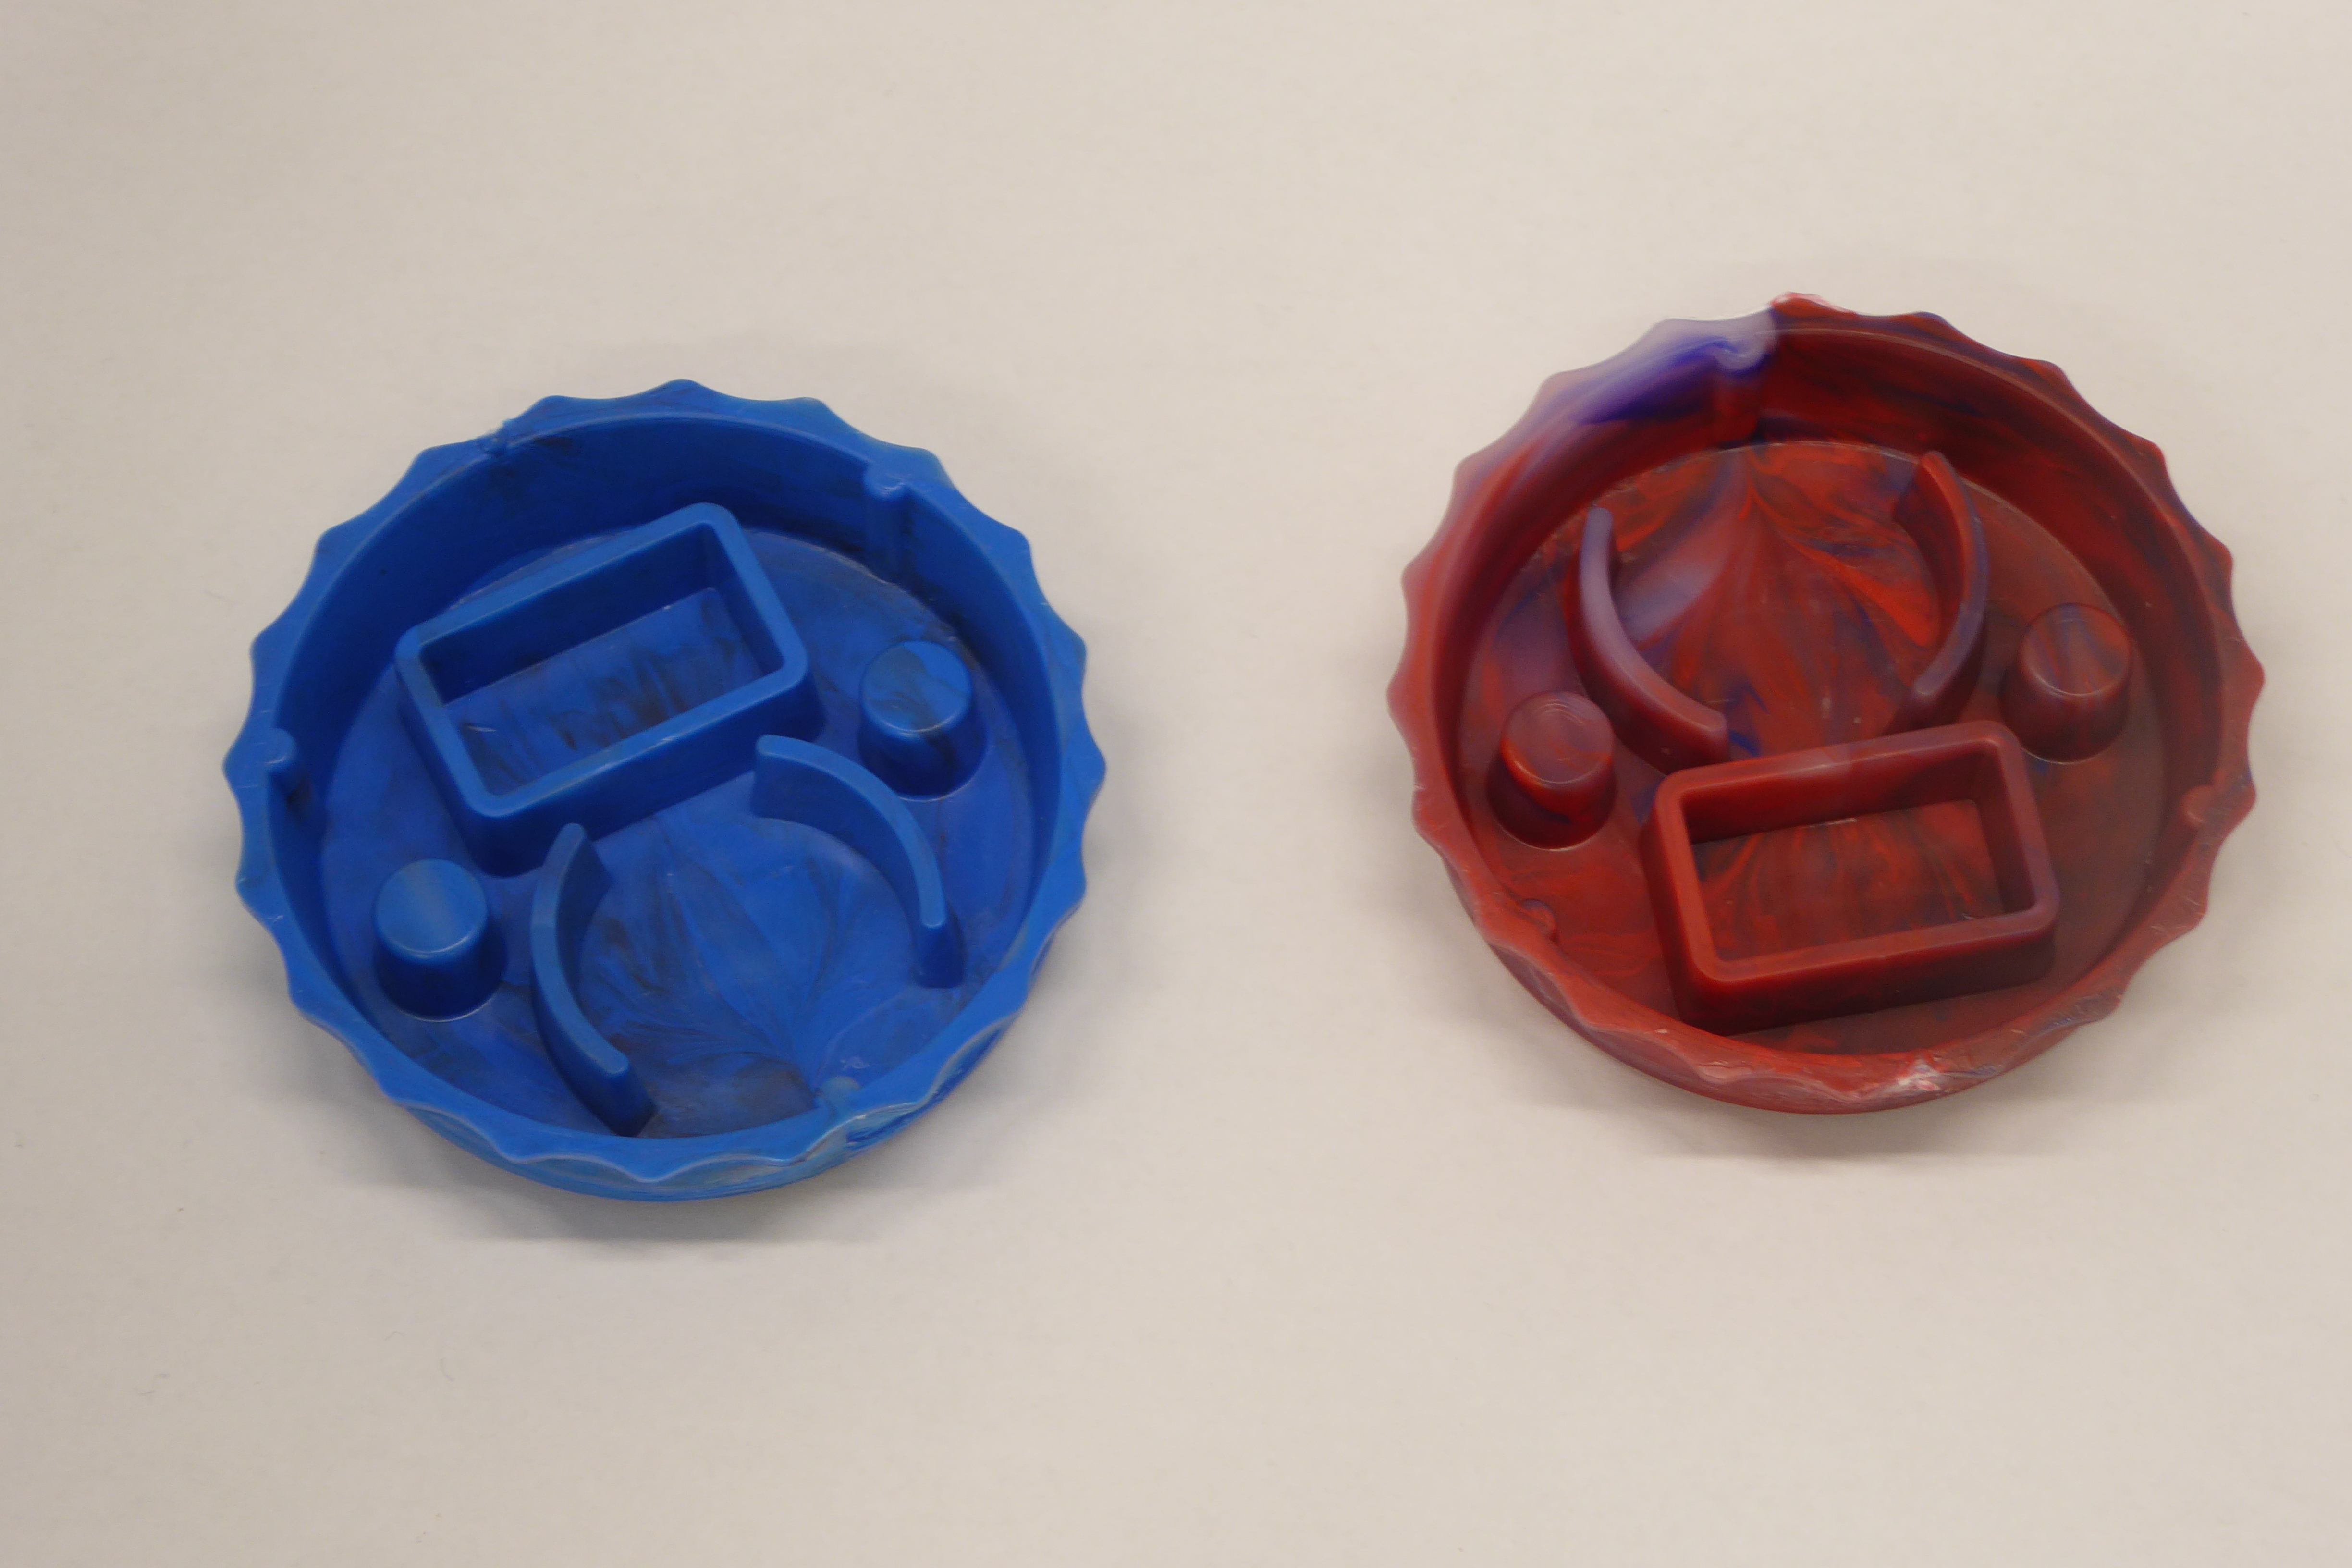
Label: Bottle Opener - Cover